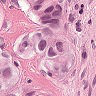
Metastatic tissue present: yes